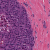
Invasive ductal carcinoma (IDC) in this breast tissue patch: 0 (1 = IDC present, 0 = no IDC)